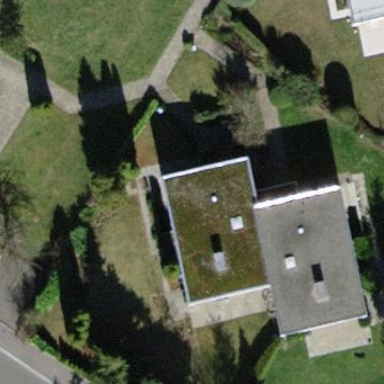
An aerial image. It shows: House with flat roof.